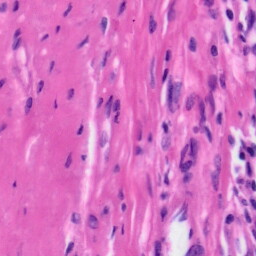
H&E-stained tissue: Tonsil